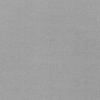
Label: dusty